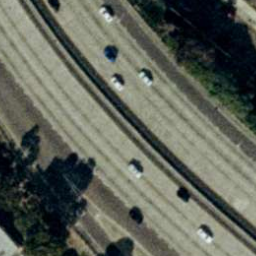
Label: freeway